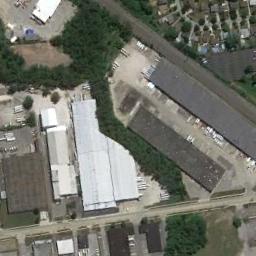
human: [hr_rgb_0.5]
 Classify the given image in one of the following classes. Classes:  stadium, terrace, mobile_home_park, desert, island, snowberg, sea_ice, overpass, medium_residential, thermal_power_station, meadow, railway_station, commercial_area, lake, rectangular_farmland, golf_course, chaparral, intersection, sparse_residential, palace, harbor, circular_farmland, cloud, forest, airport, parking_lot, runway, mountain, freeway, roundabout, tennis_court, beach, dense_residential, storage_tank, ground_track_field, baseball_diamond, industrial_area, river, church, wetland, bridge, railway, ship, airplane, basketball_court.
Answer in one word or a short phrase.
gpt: industrial_area